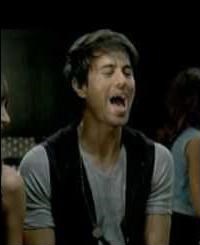
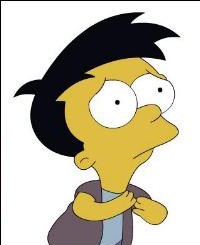
Blend attribute: Hair Style
Blending difficulty: Medium
Creative potential: Low